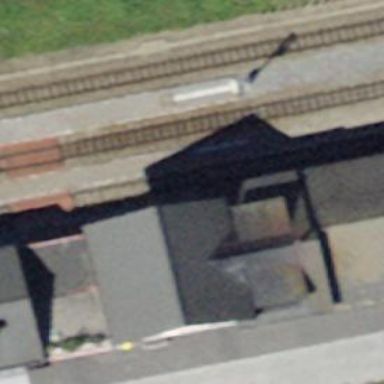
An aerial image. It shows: Train station with gabled roof.